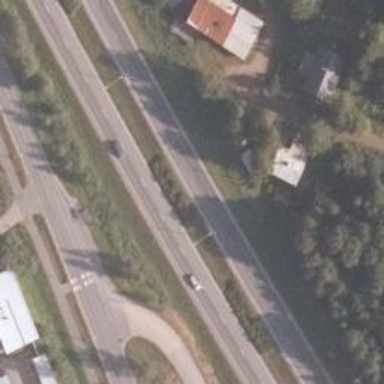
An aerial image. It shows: Asphalt road designated as trunk highway.